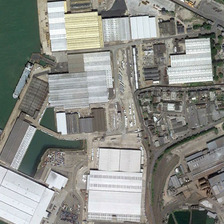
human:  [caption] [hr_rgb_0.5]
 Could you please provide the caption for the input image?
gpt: several large buildings are in a factory near a river .

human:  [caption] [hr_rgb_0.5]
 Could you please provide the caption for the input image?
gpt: the industrial houses in the street are neatly arranged .

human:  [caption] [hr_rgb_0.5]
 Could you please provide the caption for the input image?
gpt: many fields near the industrial area near the road .

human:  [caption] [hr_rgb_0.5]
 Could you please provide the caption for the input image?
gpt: several large buildings are in a factory near a river .

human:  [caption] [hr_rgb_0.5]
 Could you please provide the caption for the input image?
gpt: the industrial houses in the street are neatly arranged .